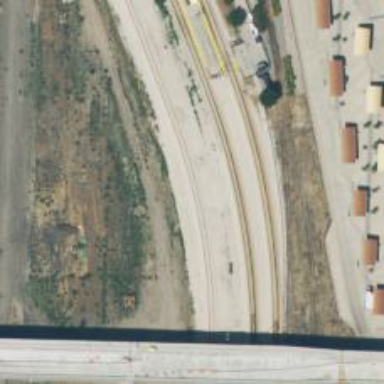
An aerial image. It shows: Railway siding for service.